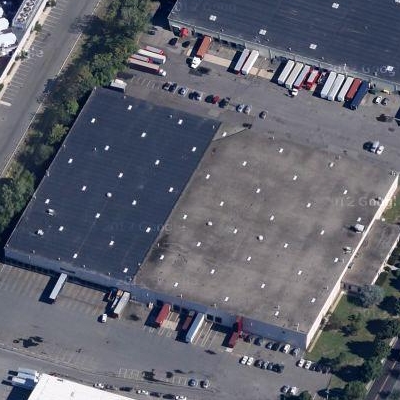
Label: Industry